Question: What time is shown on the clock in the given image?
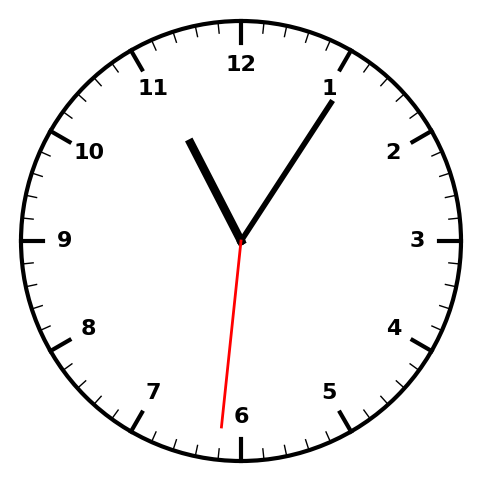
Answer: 11:05:31